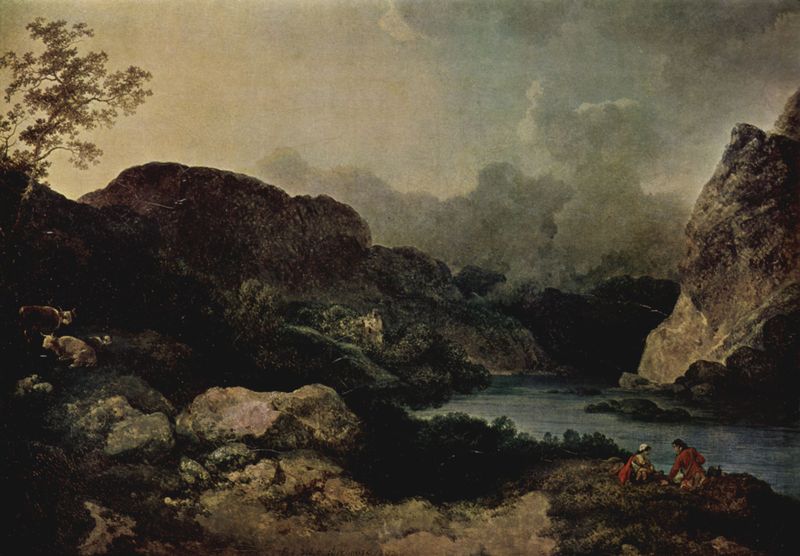
Titel: Abendliche Seelandschaft mit Cumberland
Künstler: Philippe de Loutherbourg
Standort: London
Institution: Tate Gallery
Schlagwörter: baum, berg, blau, dunkel, felsen, gemälde, gestein, gewitter, himmel, laub, mann, schatten, wasser, wolken, bäume, fluss, gelb, grün, landschaft, menschen, ocker, see, sitzen, ufer, äste, abend, braun, frau, grau, hut, kleid, licht, männer, nacht, schwarz, weiss, rot, tier, tiere, wolke, beige, haube, malerei, stein, steine, öl, ast, bach, birke, dämmerung, horizont, hügel, kühe, natur, vieh, büsche, gebüsch, qualm, rauch, sträucher, gold, sitzend, familie, kind, paar, pflanzen, rosa, tal, wellen, liebe, italien, steinig, berge, fels, gebirge, nebel, sonnenuntergang, kuh, schlucht, steil, picknick, rast, romantik, strom, unwetter, wetter, wild, soldaten, regen, lamm, rinder, schaf, gewitterwolken, idyll, flusslandschaft, soldat, bedrohlich, liebespaar, ehepaar, bewachsen, eiss, karg, wanderer, dramatisch, lämmer, schafe, ochse, ochsen, stier, hirten, drama, wanderung, josef, kalb, lager, gehörn, pathos, lagern, himmer, kälber, zweisamkeit, wanderschaft, südamerika, slicht, beuge, fles, wildheit, mississippi, päarchen, ohio river, oregon trail, paas, steiine, sensualismus